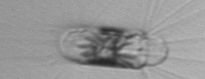
Label: Corethron_hystrix